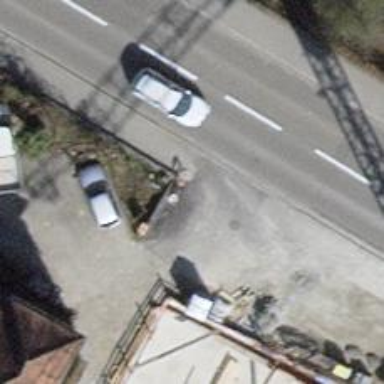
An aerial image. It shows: Alleyway designated as service road.